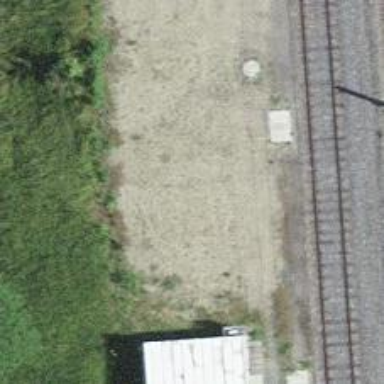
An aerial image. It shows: Railway service station.